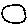
Label: circle